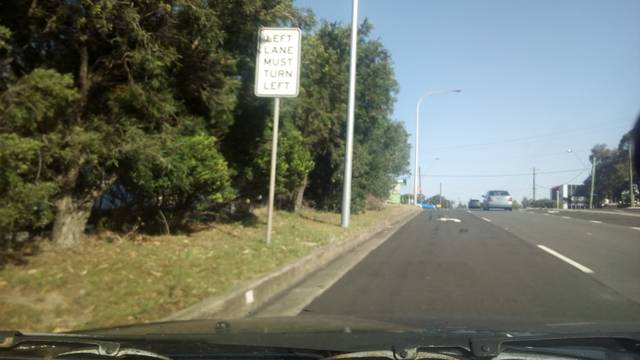
Region: Australia
Coordinates: -34.479, 150.901